Question:
I have some code to use a combobox to show a list of products. I would like to show "Select product" in the combobox:
'''
products = ["Select product", "223", "51443" , "7335"]
'''
but I do not want the user to be able to select the "Select product" item. I just want the user to know what this combobox is used for selecting the product, and I do not wish to use 'QLabel' to identify it.
'''
page.comboBox.addItems(products)
page.comboBox.setPlaceHolderText("Please select")
page.comboBox.setGeometry(150, 30, 105, 40)
'''
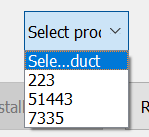
Answer: An item in the popup list can be hidden like this:
'''
self.combo.view().setRowHidden(0, True)
'''
However, this still allows the hidden item to be selected using the keyboard or mouse-wheel. To prevent this, the hidden item can be disabled in a slot connected to the 'activated' signal. This means that once a valid choice has been made, the message is never shown again. To get it back (e.g. when resetting the form), the item can simply be re-enabled.
Here is a basic demo that implements all that:

'''
import sys
from PyQt5 import QtCore, QtWidgets
class Window(QtWidgets.QWidget):
def __init__(self):
super(Window, self).__init__()
self.button = QtWidgets.QPushButton('Reset')
self.button.clicked.connect(self.handleReset)
self.combo = QtWidgets.QComboBox()
layout = QtWidgets.QHBoxLayout(self)
layout.addWidget(self.combo)
layout.addWidget(self.button)
products = ['Select product', '223', '51443' , '7335']
self.combo.addItems(products)
self.combo.view().setRowHidden(0, True)
self.combo.activated.connect(self.showComboMessage)
def showComboMessage(self, index=-1, enable=False):
if index:
self.combo.model().item(0).setEnabled(enable)
def handleReset(self):
self.showComboMessage(enable=True)
self.combo.setCurrentIndex(0)
if __name__ == '__main__':
app = QtWidgets.QApplication(sys.argv)
window = Window()
window.setWindowTitle('Combo Demo')
window.setGeometry(600, 100, 100, 75)
window.show()
sys.exit(app.exec_())
'''